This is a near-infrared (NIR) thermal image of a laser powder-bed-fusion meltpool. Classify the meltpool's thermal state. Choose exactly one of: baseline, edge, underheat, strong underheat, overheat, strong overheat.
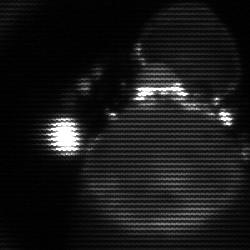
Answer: edge